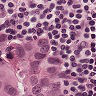
Metastatic tissue present: yes